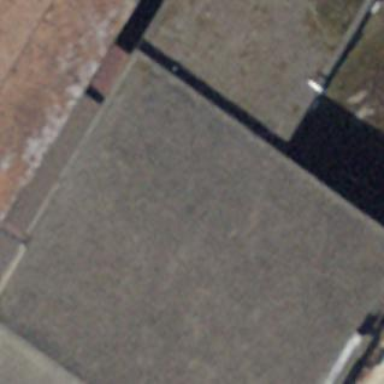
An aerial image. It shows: Industrial building.